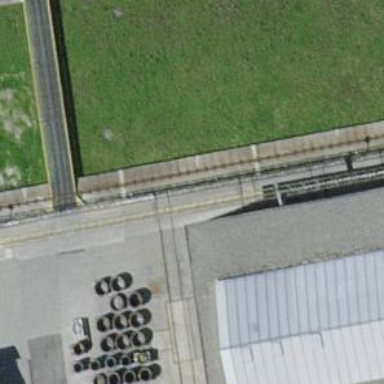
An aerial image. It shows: Railway crossing.